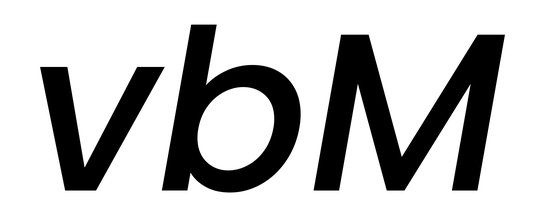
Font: Poppins-MediumItalic